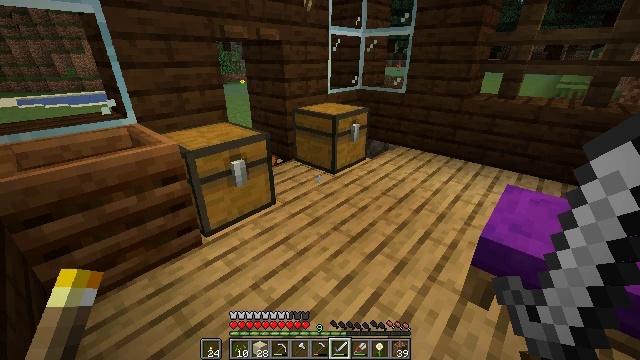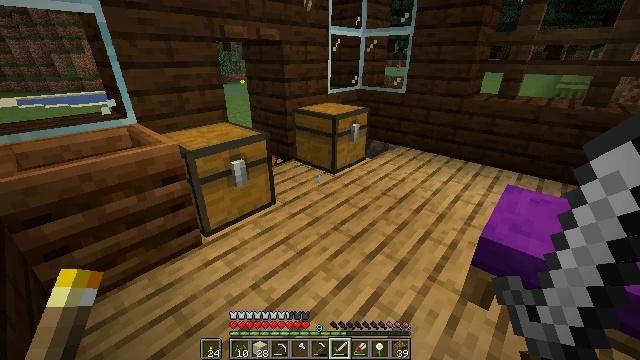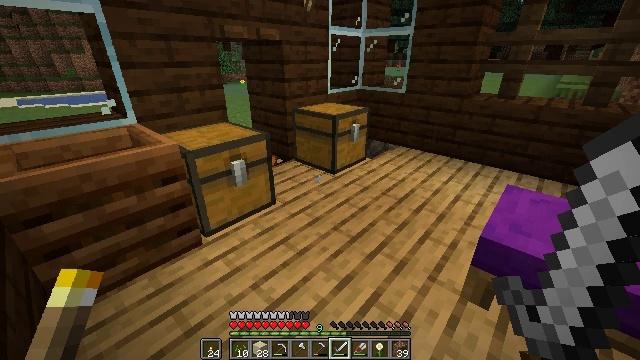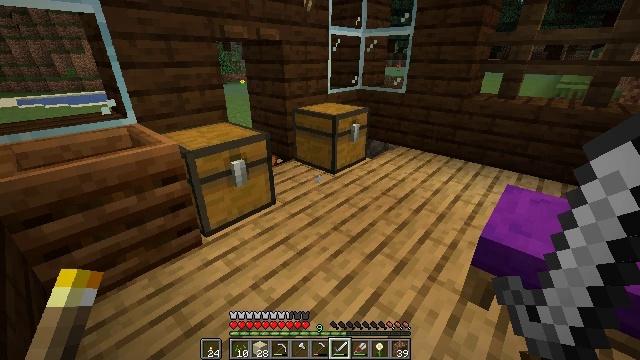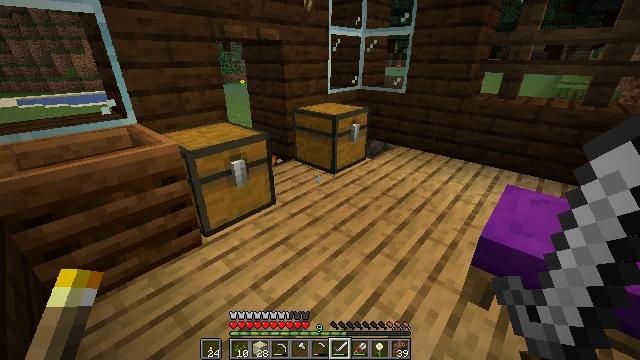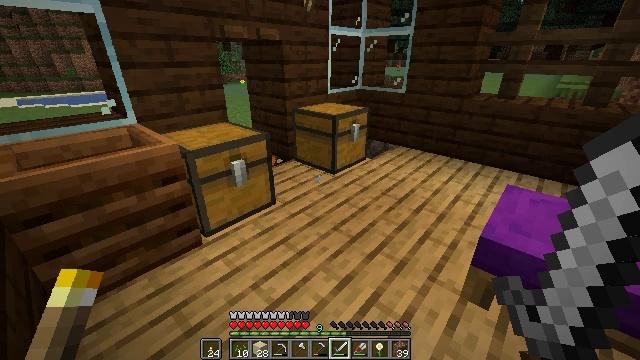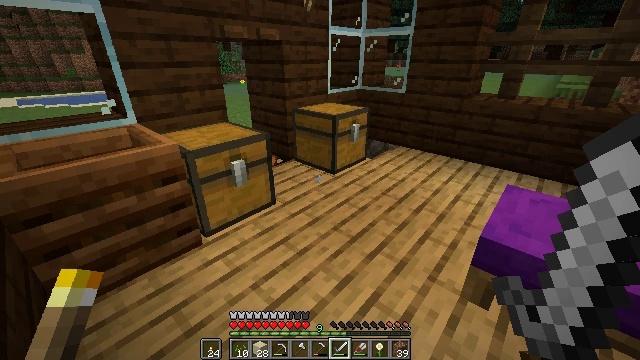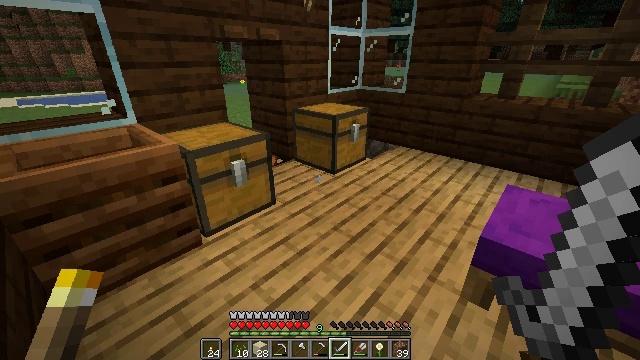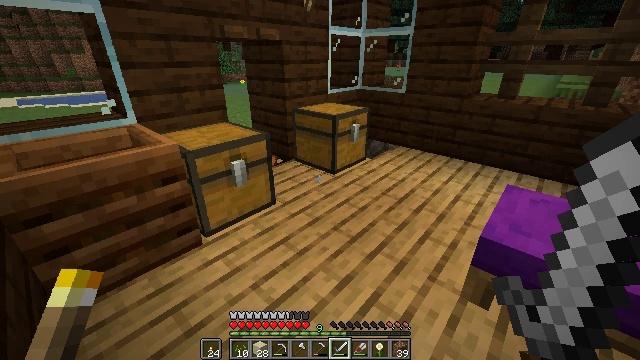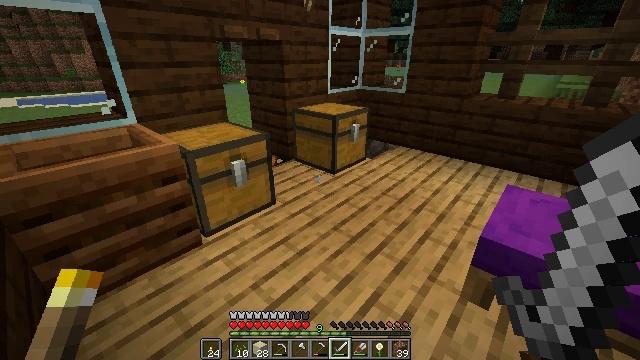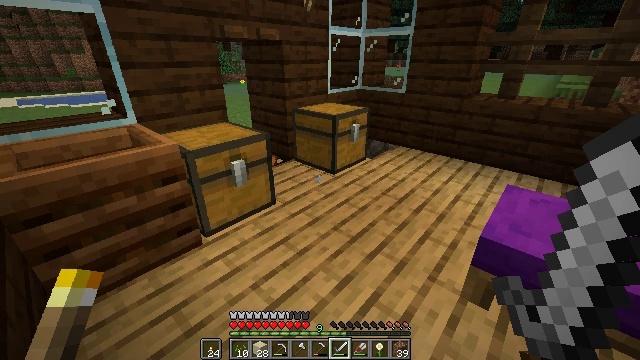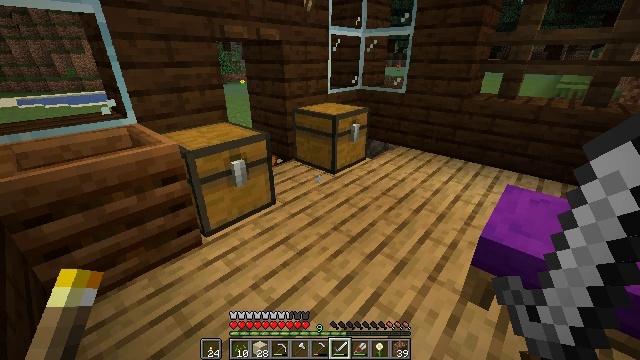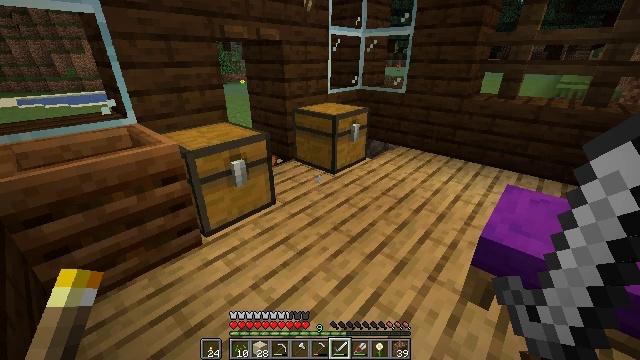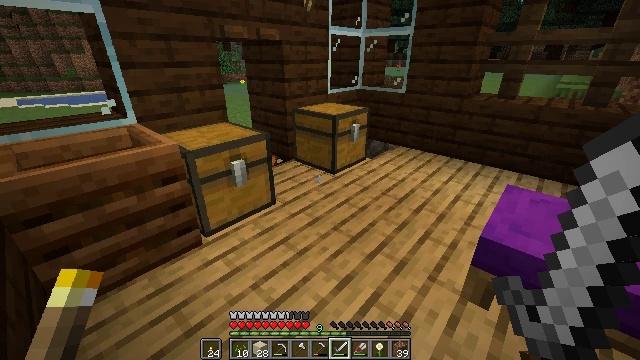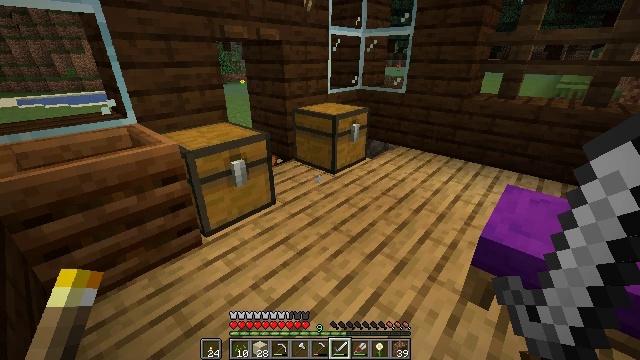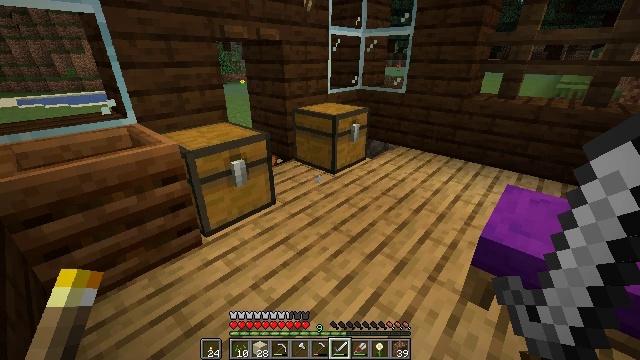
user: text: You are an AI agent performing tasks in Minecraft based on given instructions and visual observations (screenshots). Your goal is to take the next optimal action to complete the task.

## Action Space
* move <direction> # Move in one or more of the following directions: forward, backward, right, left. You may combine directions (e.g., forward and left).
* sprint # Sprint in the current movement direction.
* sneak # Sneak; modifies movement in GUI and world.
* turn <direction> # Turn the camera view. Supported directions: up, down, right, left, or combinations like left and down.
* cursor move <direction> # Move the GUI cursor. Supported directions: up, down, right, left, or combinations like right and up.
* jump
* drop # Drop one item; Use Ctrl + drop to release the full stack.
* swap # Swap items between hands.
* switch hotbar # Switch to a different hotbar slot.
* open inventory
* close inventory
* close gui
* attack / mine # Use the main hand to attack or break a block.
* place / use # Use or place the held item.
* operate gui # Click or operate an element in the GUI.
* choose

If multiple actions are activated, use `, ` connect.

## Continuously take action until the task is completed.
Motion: motion action
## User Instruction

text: Mine sand by the water.
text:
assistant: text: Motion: no_op
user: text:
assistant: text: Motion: no_op
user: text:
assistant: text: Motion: no_op
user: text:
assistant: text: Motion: no_op
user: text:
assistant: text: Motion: no_op
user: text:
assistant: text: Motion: no_op
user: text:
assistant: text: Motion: no_op
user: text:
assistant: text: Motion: no_op
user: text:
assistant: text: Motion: no_op
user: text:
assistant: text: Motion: no_op
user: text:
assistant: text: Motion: no_op
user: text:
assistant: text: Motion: no_op
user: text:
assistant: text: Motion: no_op
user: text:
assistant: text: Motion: no_op
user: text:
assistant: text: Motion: no_op
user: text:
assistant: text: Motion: no_op
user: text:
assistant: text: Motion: no_op
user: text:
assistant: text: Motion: no_op
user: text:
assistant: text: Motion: no_op
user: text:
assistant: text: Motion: no_op
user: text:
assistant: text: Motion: no_op
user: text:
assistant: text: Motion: no_op
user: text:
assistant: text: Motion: no_op
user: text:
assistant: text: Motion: no_op
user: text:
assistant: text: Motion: no_op
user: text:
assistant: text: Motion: no_op
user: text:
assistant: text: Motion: no_op
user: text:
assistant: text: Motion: no_op
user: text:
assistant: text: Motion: no_op
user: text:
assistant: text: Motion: no_op